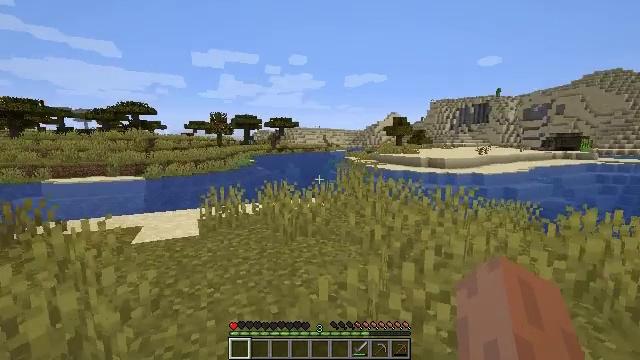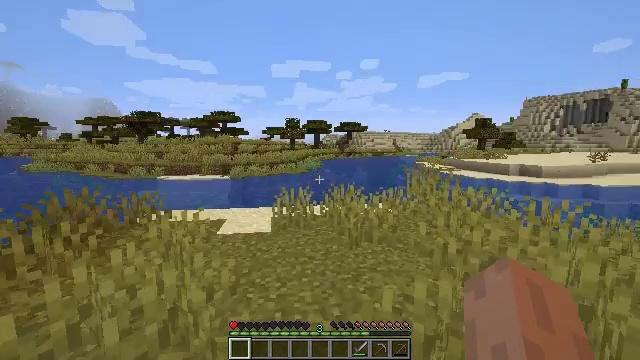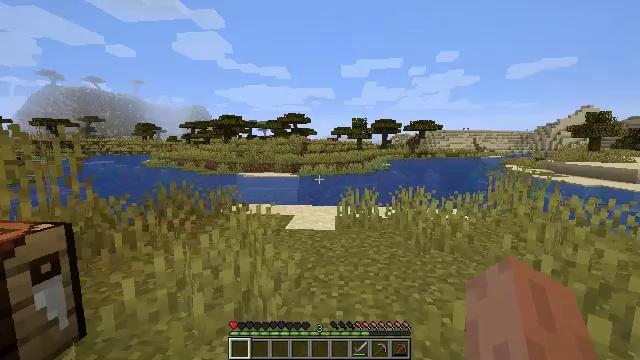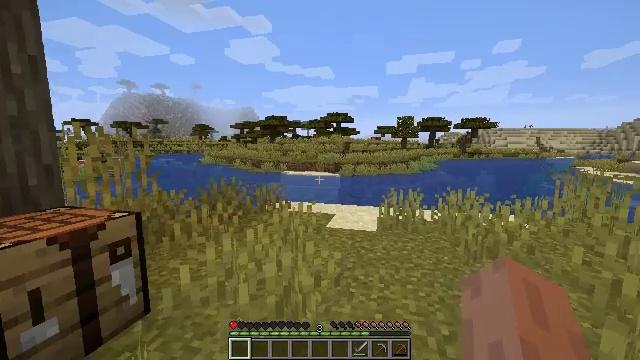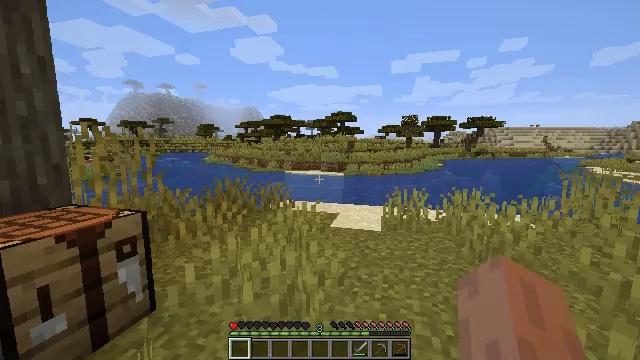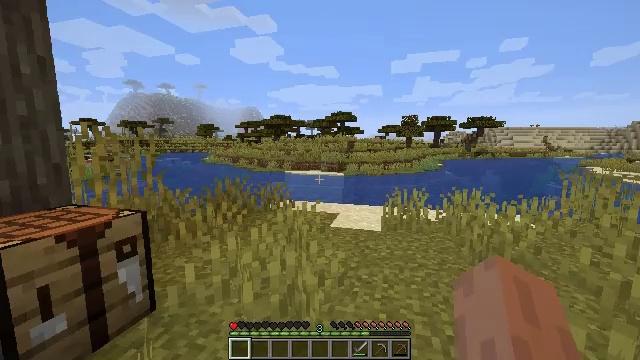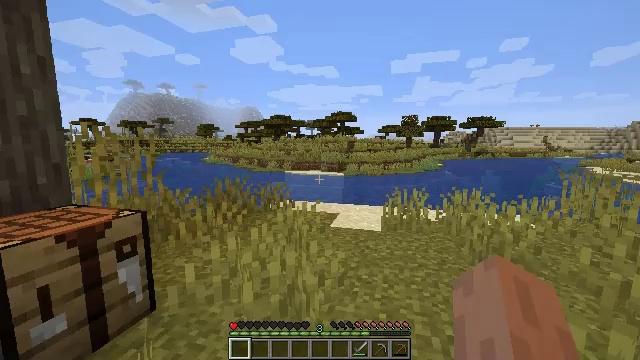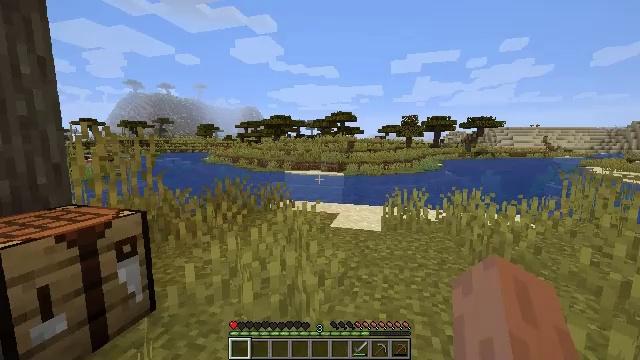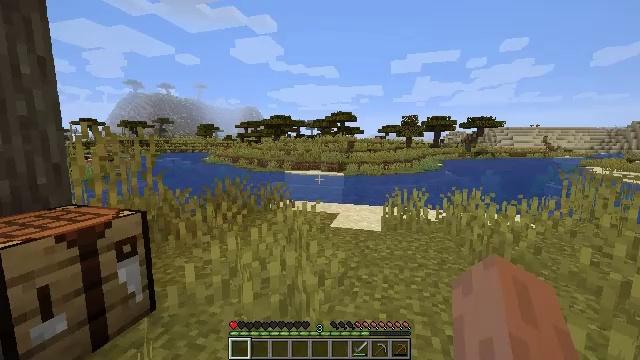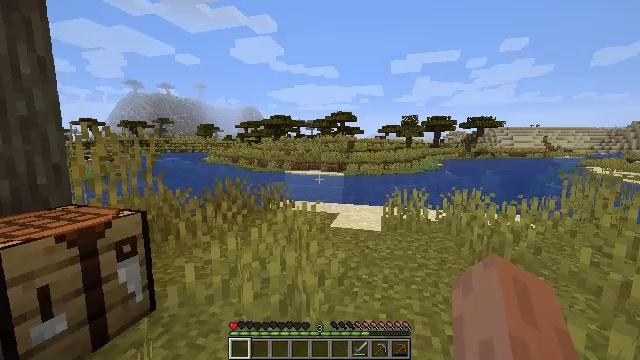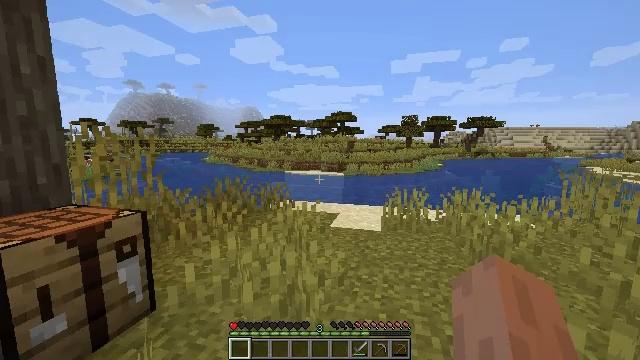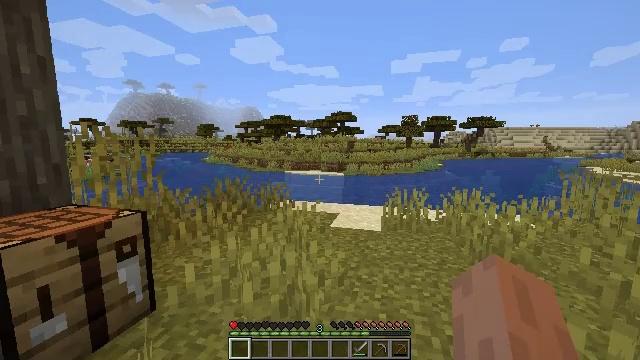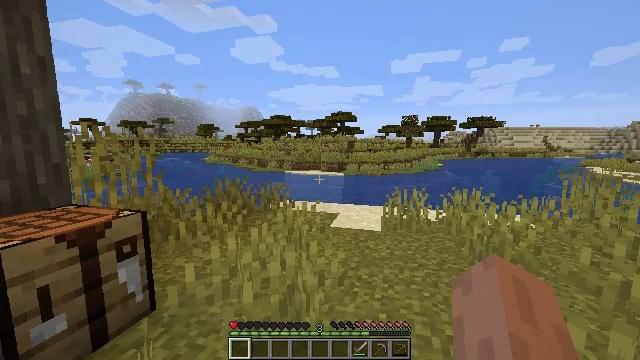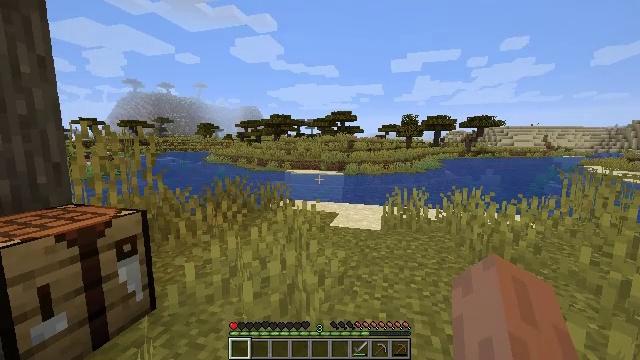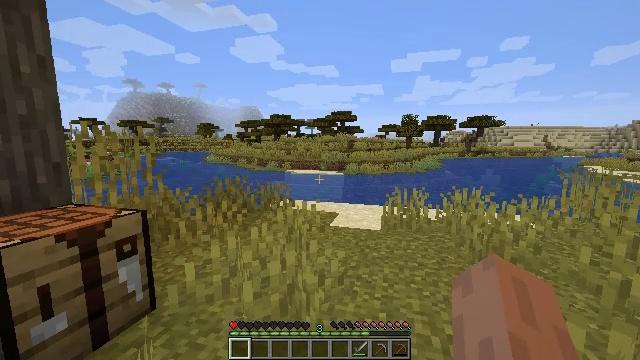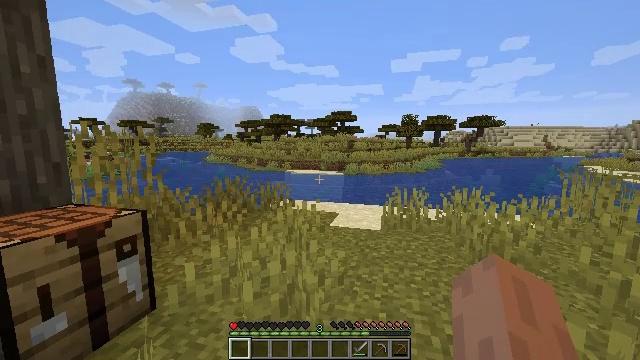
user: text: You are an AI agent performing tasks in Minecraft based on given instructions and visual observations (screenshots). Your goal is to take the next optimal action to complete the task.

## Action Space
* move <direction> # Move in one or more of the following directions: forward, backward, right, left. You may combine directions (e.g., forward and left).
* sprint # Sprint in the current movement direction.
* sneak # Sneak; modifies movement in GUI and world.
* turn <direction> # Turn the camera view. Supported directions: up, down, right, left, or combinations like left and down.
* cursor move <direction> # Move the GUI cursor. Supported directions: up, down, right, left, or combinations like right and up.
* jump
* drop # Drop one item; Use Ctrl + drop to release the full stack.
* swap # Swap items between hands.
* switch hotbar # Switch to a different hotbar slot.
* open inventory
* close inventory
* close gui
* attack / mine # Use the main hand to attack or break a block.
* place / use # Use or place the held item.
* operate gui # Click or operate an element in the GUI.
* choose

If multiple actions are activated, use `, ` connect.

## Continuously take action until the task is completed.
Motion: motion action
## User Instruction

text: Cook cod with the furnace.
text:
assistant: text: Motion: turn left
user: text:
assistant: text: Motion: turn left
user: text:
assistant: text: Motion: turn left
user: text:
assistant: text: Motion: no_op
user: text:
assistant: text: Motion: no_op
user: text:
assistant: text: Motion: no_op
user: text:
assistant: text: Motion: no_op
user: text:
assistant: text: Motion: no_op
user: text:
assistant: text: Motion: no_op
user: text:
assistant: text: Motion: no_op
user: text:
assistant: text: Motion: no_op
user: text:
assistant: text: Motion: no_op
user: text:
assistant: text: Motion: no_op
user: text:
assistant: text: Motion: no_op
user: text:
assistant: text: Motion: no_op
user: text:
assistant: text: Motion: no_op
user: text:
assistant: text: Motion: no_op
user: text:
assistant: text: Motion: no_op
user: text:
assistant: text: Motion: no_op
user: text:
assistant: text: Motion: no_op
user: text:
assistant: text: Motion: no_op
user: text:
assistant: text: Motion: no_op
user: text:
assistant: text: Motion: no_op
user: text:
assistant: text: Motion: no_op
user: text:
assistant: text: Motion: no_op
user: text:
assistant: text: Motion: no_op
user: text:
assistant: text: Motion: no_op
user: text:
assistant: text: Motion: no_op
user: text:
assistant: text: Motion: no_op
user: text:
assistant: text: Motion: no_op